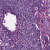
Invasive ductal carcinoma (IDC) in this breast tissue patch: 1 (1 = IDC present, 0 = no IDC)